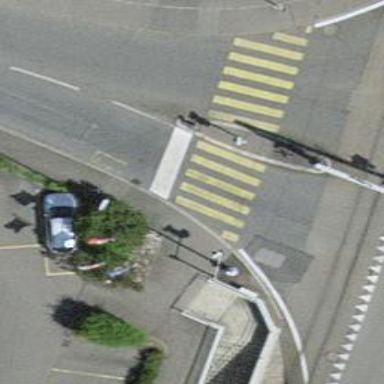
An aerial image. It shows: Marked crossing with pedestrian island.